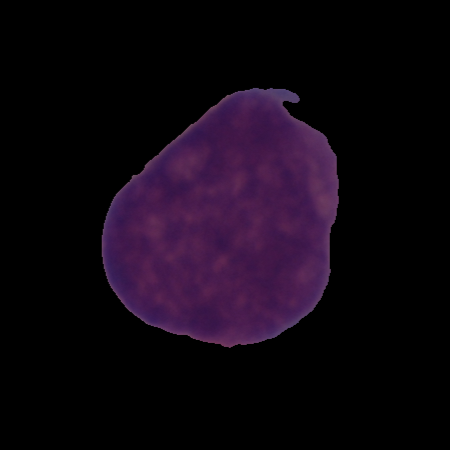
Label: cancer